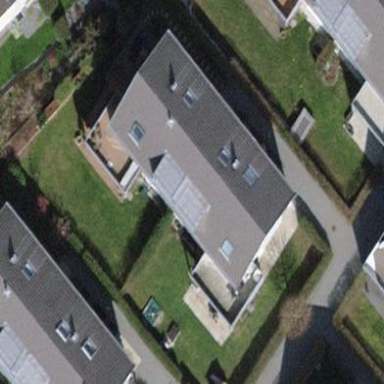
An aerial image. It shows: Gabled house with gray roof.